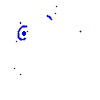
Particle: electron